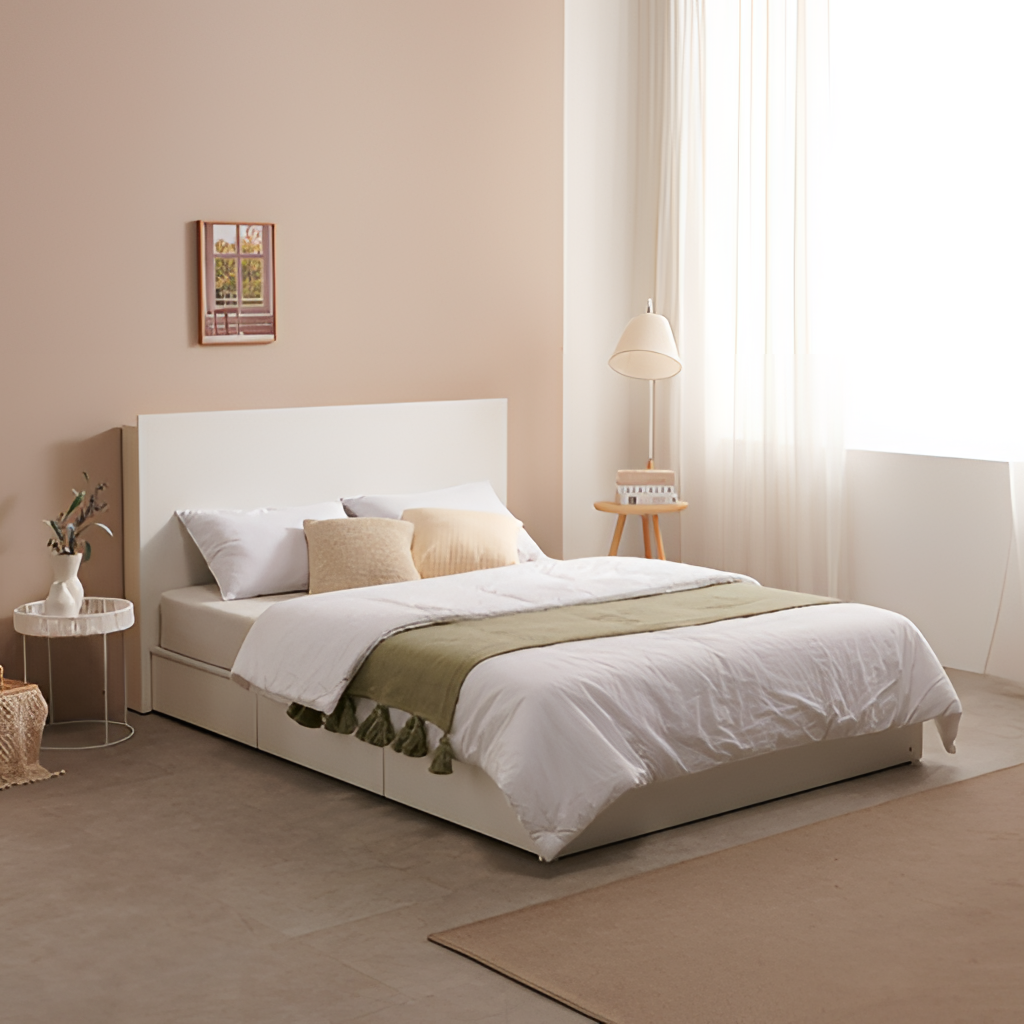
bedroom, wood bed, paint wallpaper, with solid pattern, minimalistic, brown tile flooring, with large square pattern